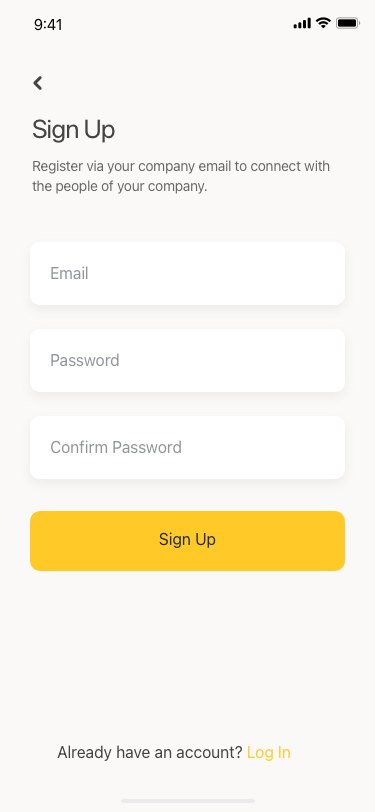
Text in this UI design:
Already have an account? Log In